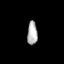
Tissue: prostate
Cell type: Fibroblasts
Senescence score: 0.8014
Nuclear area (px): 232
Mean DAPI intensity: 177.724